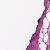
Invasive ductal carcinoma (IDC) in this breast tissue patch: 0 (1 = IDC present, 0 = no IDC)